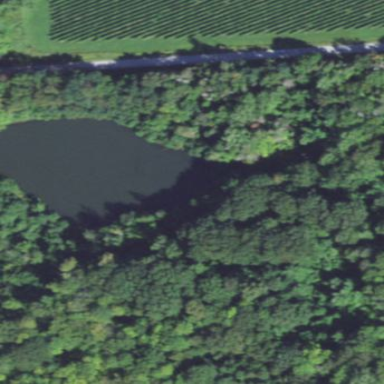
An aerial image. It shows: Reservoir of natural water.